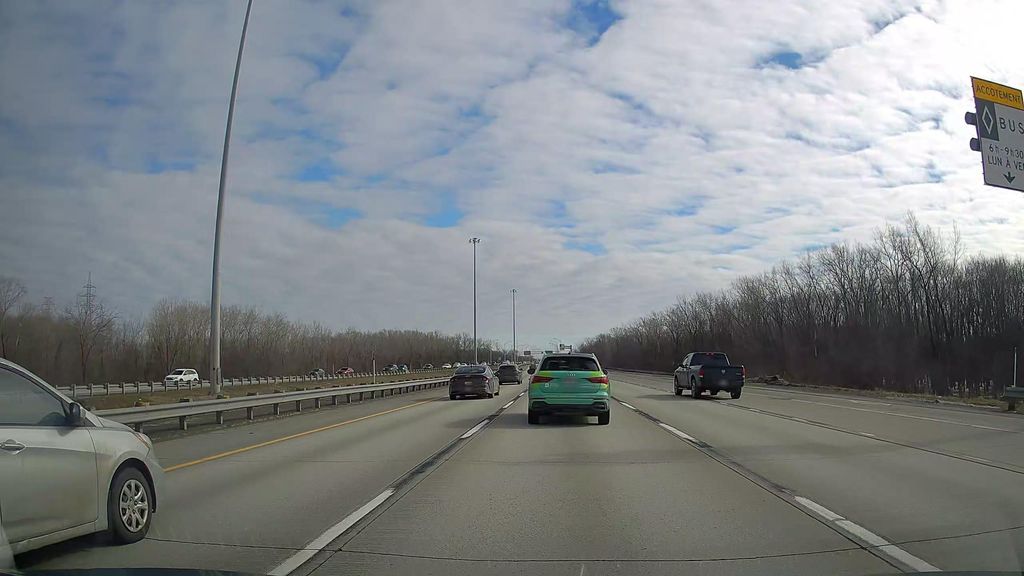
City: montreal